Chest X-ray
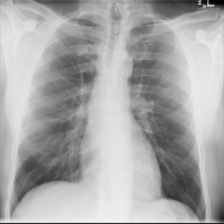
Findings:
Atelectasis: negative
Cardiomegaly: negative
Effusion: negative
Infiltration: negative
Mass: negative
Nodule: negative
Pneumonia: negative
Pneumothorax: negative
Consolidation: negative
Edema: negative
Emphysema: negative
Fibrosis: negative
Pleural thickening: negative
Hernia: negative